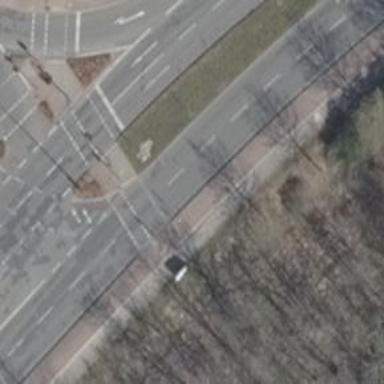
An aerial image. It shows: Crossing with traffic signals.